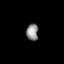
Tissue: prostate
Cell type: T cells
Senescence score: 0.2129
Nuclear area (px): 198
Mean DAPI intensity: 140.914